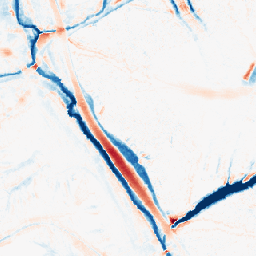
Category: morphological
Decomposition family: tophat_combined
Decomposition parameters: size: 10
Upsampling method: nearest
Upsampling parameters: scale: 8
Upsampling scale: 8